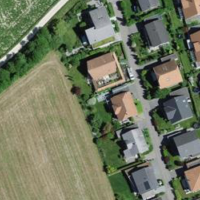
EUNIS habitat code: 52
Species observed at this site:
Papilio machaon
Eristalis tenax
Tettigonia viridissima
Araneus diadematus
Sphaerophoria scripta
Trichodes alvearius
Sympecma fusca
Bombus pratorum
Phoenicurus ochruros
Aglais io
Helophilus trivittatus
Apis mellifera
Panorpa communis